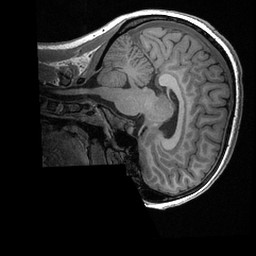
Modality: T1w
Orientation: sagittal
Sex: female
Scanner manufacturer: ge
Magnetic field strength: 3 T
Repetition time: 0.0064 s
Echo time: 0.00281 s